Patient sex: M
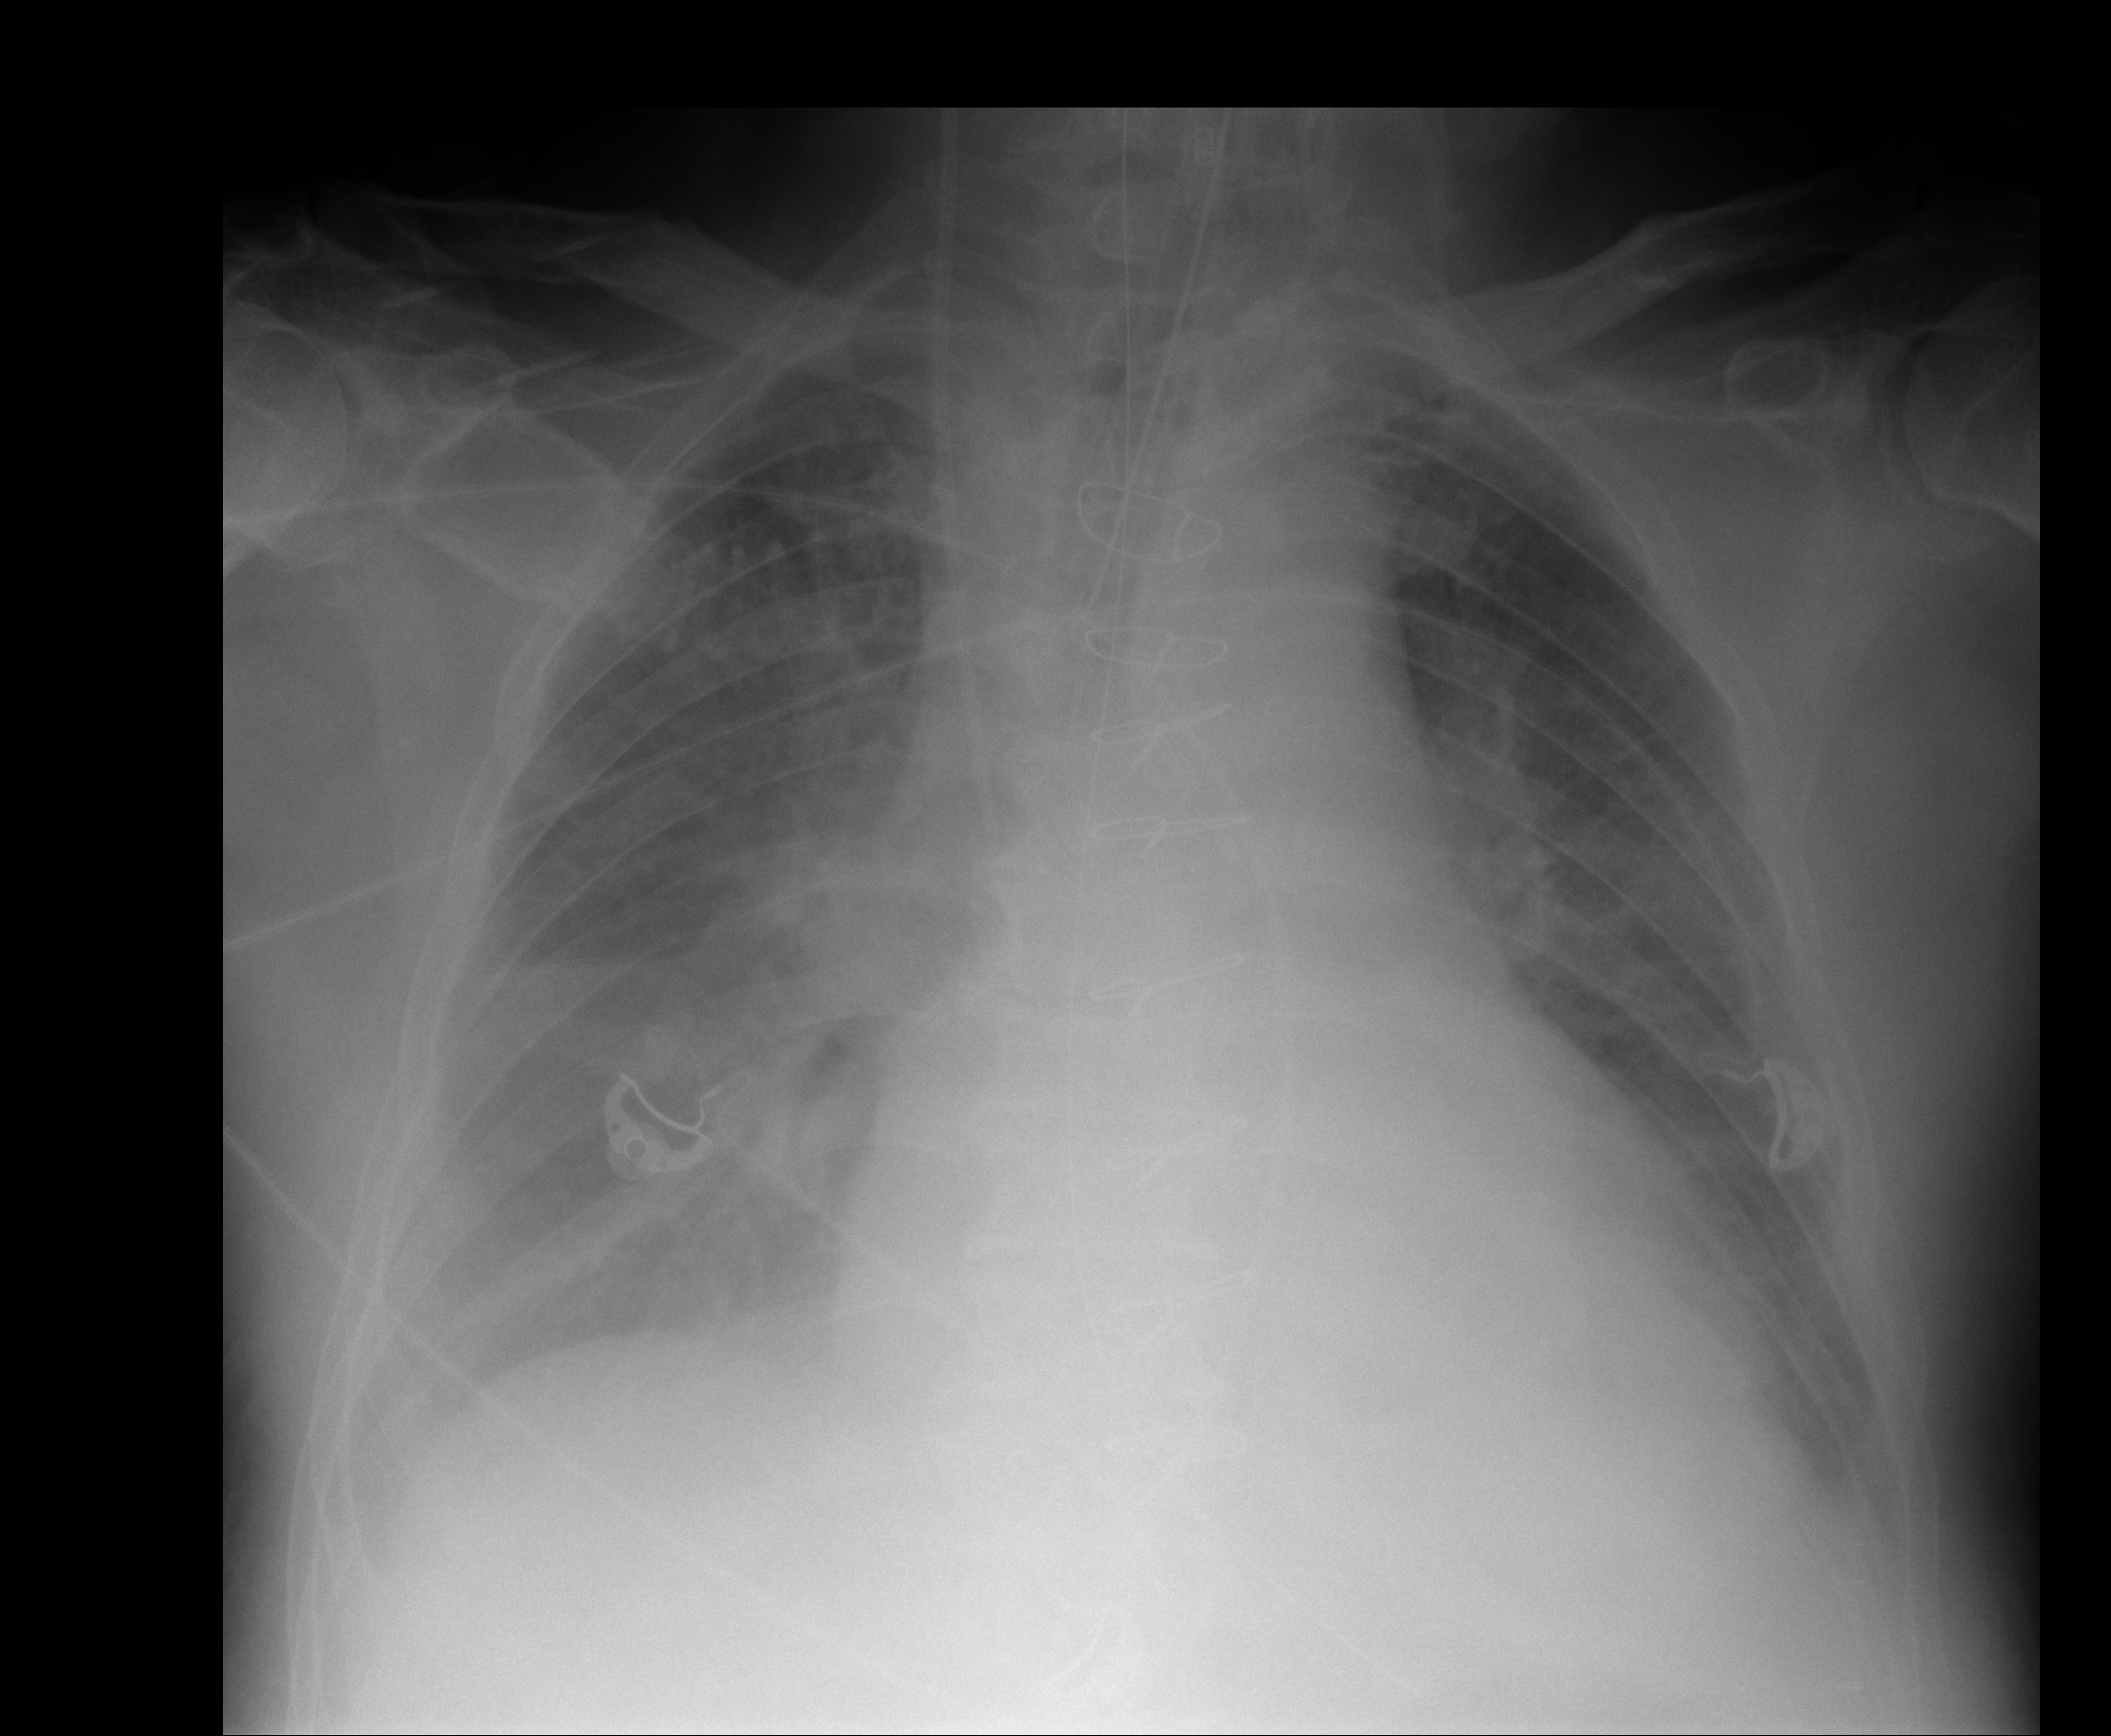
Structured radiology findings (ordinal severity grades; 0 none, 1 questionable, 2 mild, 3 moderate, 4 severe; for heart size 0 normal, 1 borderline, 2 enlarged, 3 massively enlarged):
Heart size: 0
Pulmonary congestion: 2
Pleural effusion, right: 2
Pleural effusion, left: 2
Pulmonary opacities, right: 1
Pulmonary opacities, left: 1
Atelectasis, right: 2
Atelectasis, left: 2